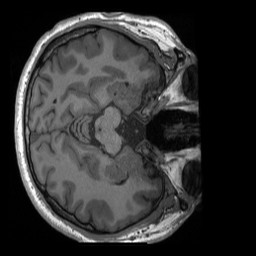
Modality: T1w
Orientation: axial
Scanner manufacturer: siemens
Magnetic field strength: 3 T
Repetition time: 2.4 s
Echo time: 0.00224 s